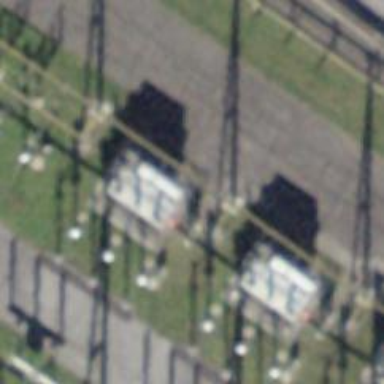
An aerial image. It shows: Transformer is shown.